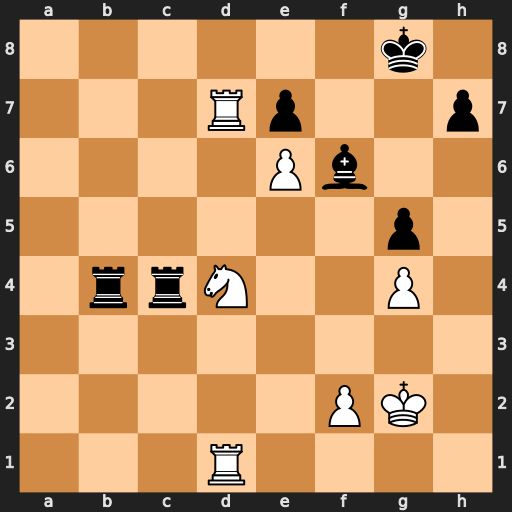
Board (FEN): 6k1/3Rp2p/4Pb2/6p1/1rrN2P1/8/5PK1/3R4
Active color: w
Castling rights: -
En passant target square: -
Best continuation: Rd8+ Kg7 Nf5+ Kg6 Rg8+